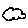
Label: cloud